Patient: sex M, age 47
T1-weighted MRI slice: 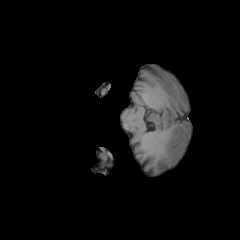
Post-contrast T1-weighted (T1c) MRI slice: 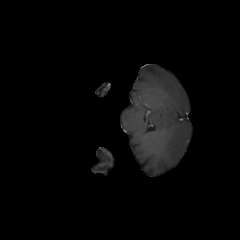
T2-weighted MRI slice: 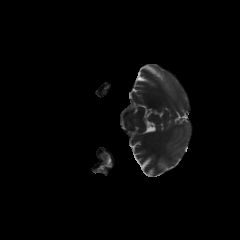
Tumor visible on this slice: no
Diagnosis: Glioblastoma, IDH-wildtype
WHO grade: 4